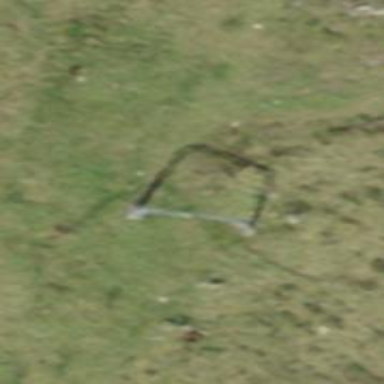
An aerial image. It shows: Pylon for aerialway.